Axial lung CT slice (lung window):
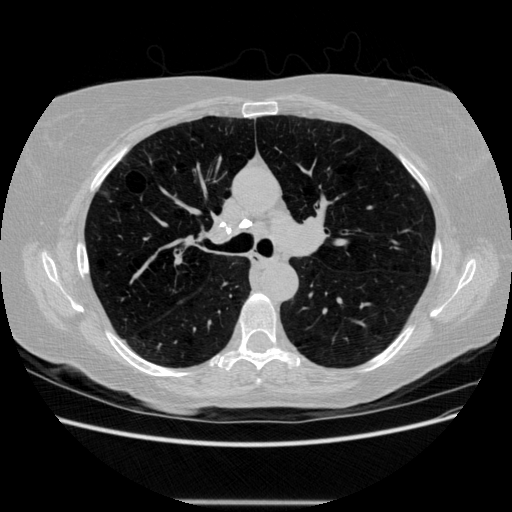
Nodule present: no